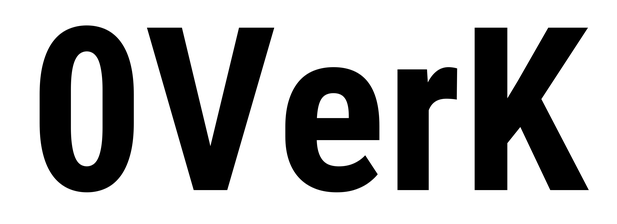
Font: Roboto_Condensed_Bold